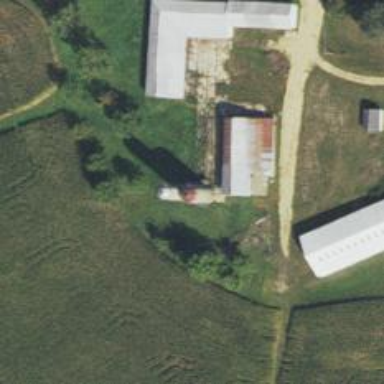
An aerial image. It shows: Silo.